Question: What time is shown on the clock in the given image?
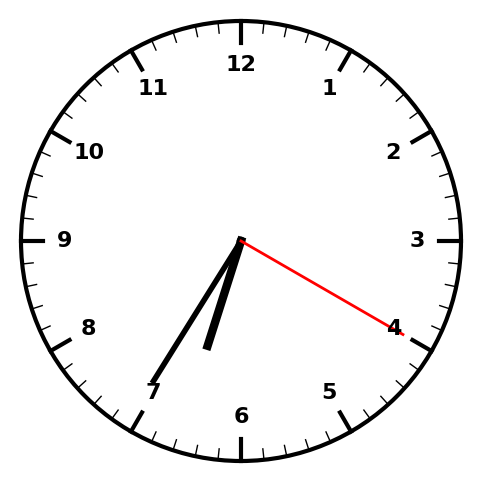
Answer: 06:35:20